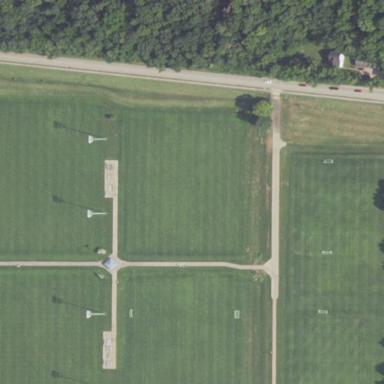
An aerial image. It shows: Soccer pitch designated for leisure and sports activities.